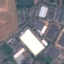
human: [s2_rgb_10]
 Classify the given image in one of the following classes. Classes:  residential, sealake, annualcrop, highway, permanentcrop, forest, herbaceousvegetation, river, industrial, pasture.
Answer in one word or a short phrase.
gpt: Industrial